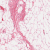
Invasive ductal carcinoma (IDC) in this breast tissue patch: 0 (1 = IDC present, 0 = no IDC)